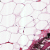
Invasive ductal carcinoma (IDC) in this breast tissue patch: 0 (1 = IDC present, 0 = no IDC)